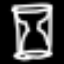
Label: hourglass